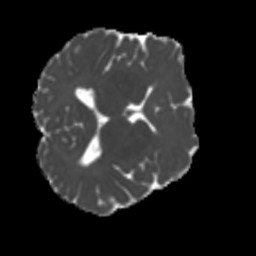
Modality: MD
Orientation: axial
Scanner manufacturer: siemens
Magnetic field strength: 3 T
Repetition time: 4 s
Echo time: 0.0594 s